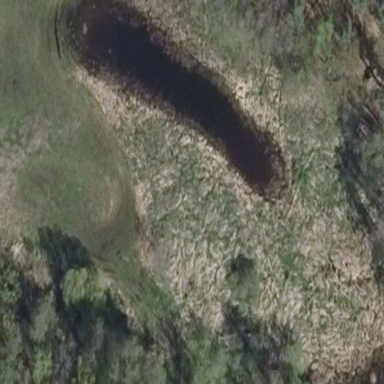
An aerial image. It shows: Oxbow water feature in natural setting.